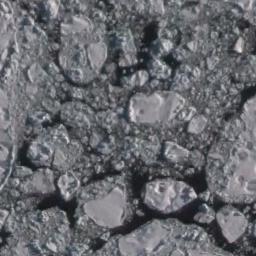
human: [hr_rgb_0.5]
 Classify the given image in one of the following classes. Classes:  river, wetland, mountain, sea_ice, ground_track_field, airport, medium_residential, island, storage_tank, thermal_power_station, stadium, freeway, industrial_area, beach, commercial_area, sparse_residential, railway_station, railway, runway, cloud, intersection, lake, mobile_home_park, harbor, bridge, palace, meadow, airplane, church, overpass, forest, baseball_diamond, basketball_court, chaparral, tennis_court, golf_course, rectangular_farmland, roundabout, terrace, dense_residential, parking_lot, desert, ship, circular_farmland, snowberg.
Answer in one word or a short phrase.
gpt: sea_ice